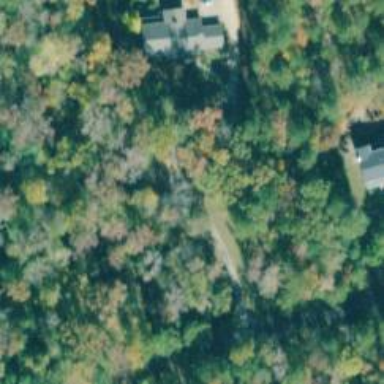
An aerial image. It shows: Driveway leading to service road.